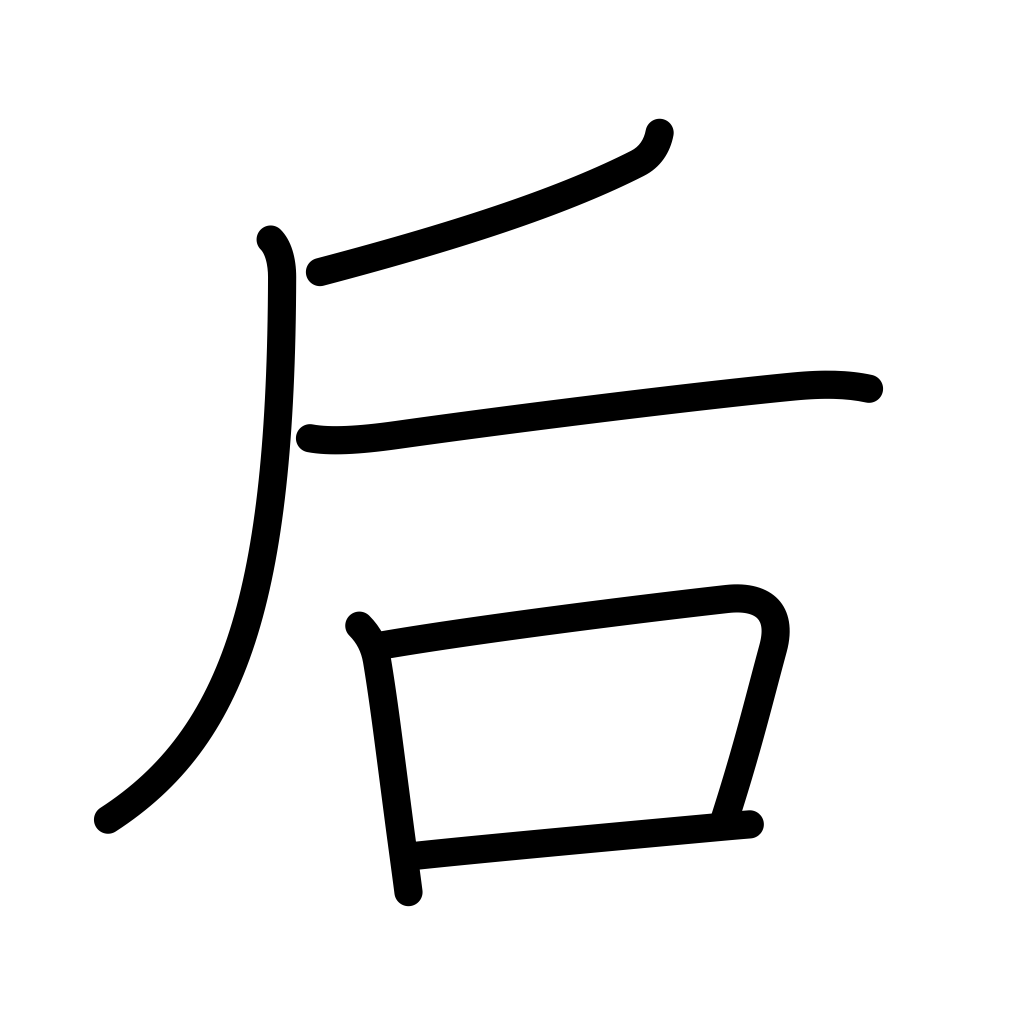
Meaning: empress, queen, after, behind, back, later